Question: I am facing the following challenge : I have an Excel Sheet with values on column A (ex. ,, C Klasse,A Klasse,Golf,Astra" ).
On the Second Sheet I have 2 columns A & B containing the following Information : Column A ,,Mercedes,Opel,VW etc." and on B column I have the following ,,C Klasse,A Klasse,Golf,Astra" (the same information as on Sheet 1 column A).
: Find the value from Sheet 1 ,Column A in Sheet 2 Column B -> copy value from Sheet 2 column A -> Paste into Sheet 1 column M.
: A2 = C Klasse -> Find ,,C Klasse'' in Sheet 2 - > Found ,,C Klasse'' in B42 -> Copy Content from A42 ,,Mercedes'' - > Paste M2.
This is the code that I came up with ,I just started this so please bear with me :
'''
Range("A2").Select
Selection.Copy
Sheets("Form2").Select
Cells.Find(What:=Range("A2"), After:=ActiveCell, _
LookIn:=xlFormulas, LookAt:=xlPart, SearchOrder:=xlByRows, _
SearchDirection:=xlNext, MatchCase:=False, SearchFormat:=False).Activate
Range("A193").Select
Selection.Copy
ActiveWindow.ScrollWorkbookTabs Position:=xlFirst
Sheets("Form1").Select
Range("M2").Select
ActiveSheet.Paste
'''

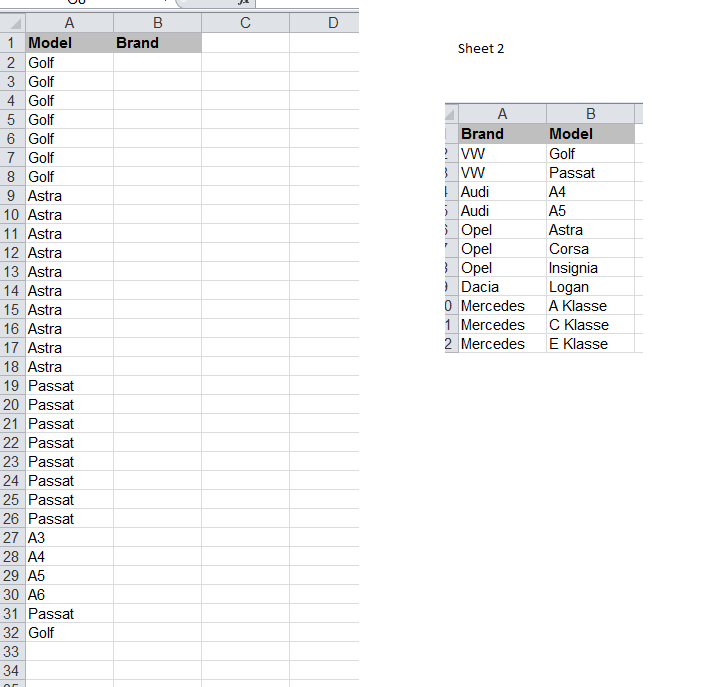
Answer: So this Problem was solved by using Excel Formula VLOOKUP not VBA.
The formula looks like this : =VLOOKUP(A2,Ressort!$A$1:$B$232,2,FALSE)
Many thanks to @Siddharth Rout - he is the one who opened my eyes! :)